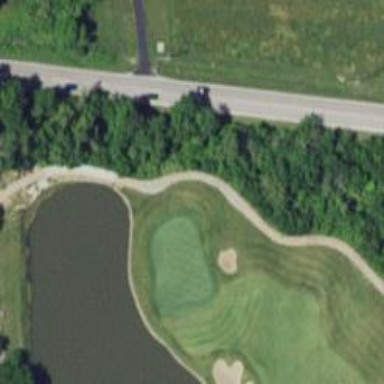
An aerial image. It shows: Golf cartpath that is also road path.